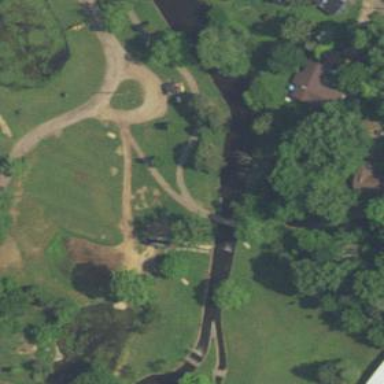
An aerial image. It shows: Disc golf tee area.